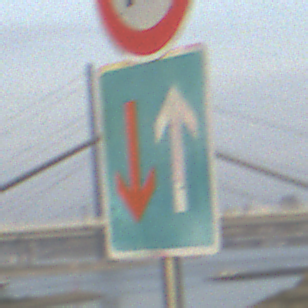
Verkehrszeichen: VorrangVorGegenverkehr
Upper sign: Geschwindigkeit10
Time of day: SunriseSunset
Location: Outdoor (Urban)
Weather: PartlyCloudy
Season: NotSpecified
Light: Natural